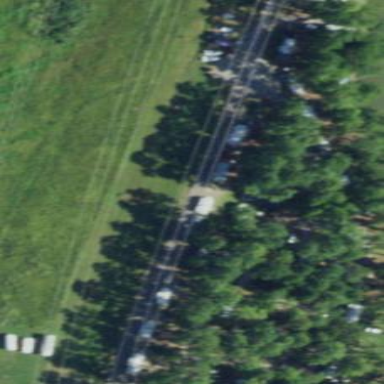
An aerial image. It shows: Caravan site for tourism.